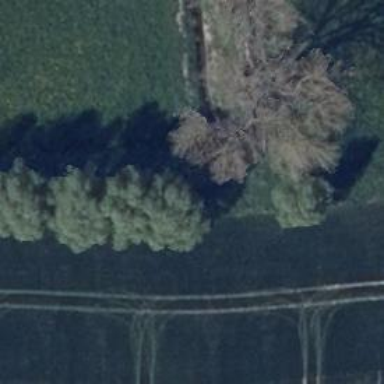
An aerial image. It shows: Row of trees in natural setting.